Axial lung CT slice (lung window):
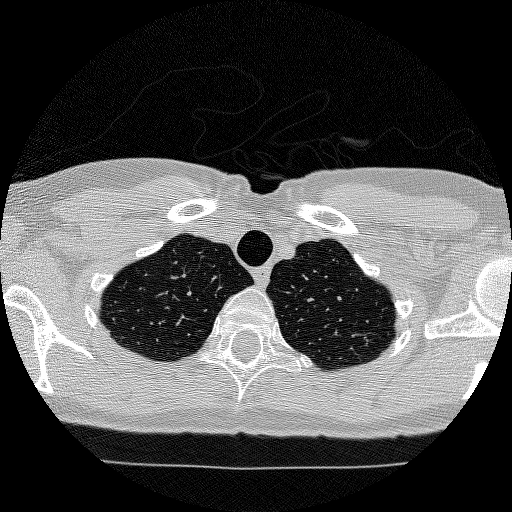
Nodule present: no